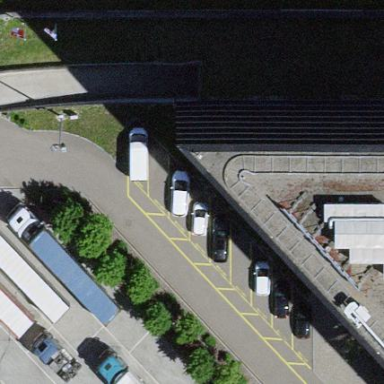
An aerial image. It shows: Diagonal street-side parking area.